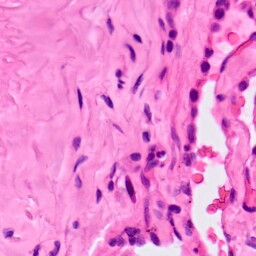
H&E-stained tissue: Lung